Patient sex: F
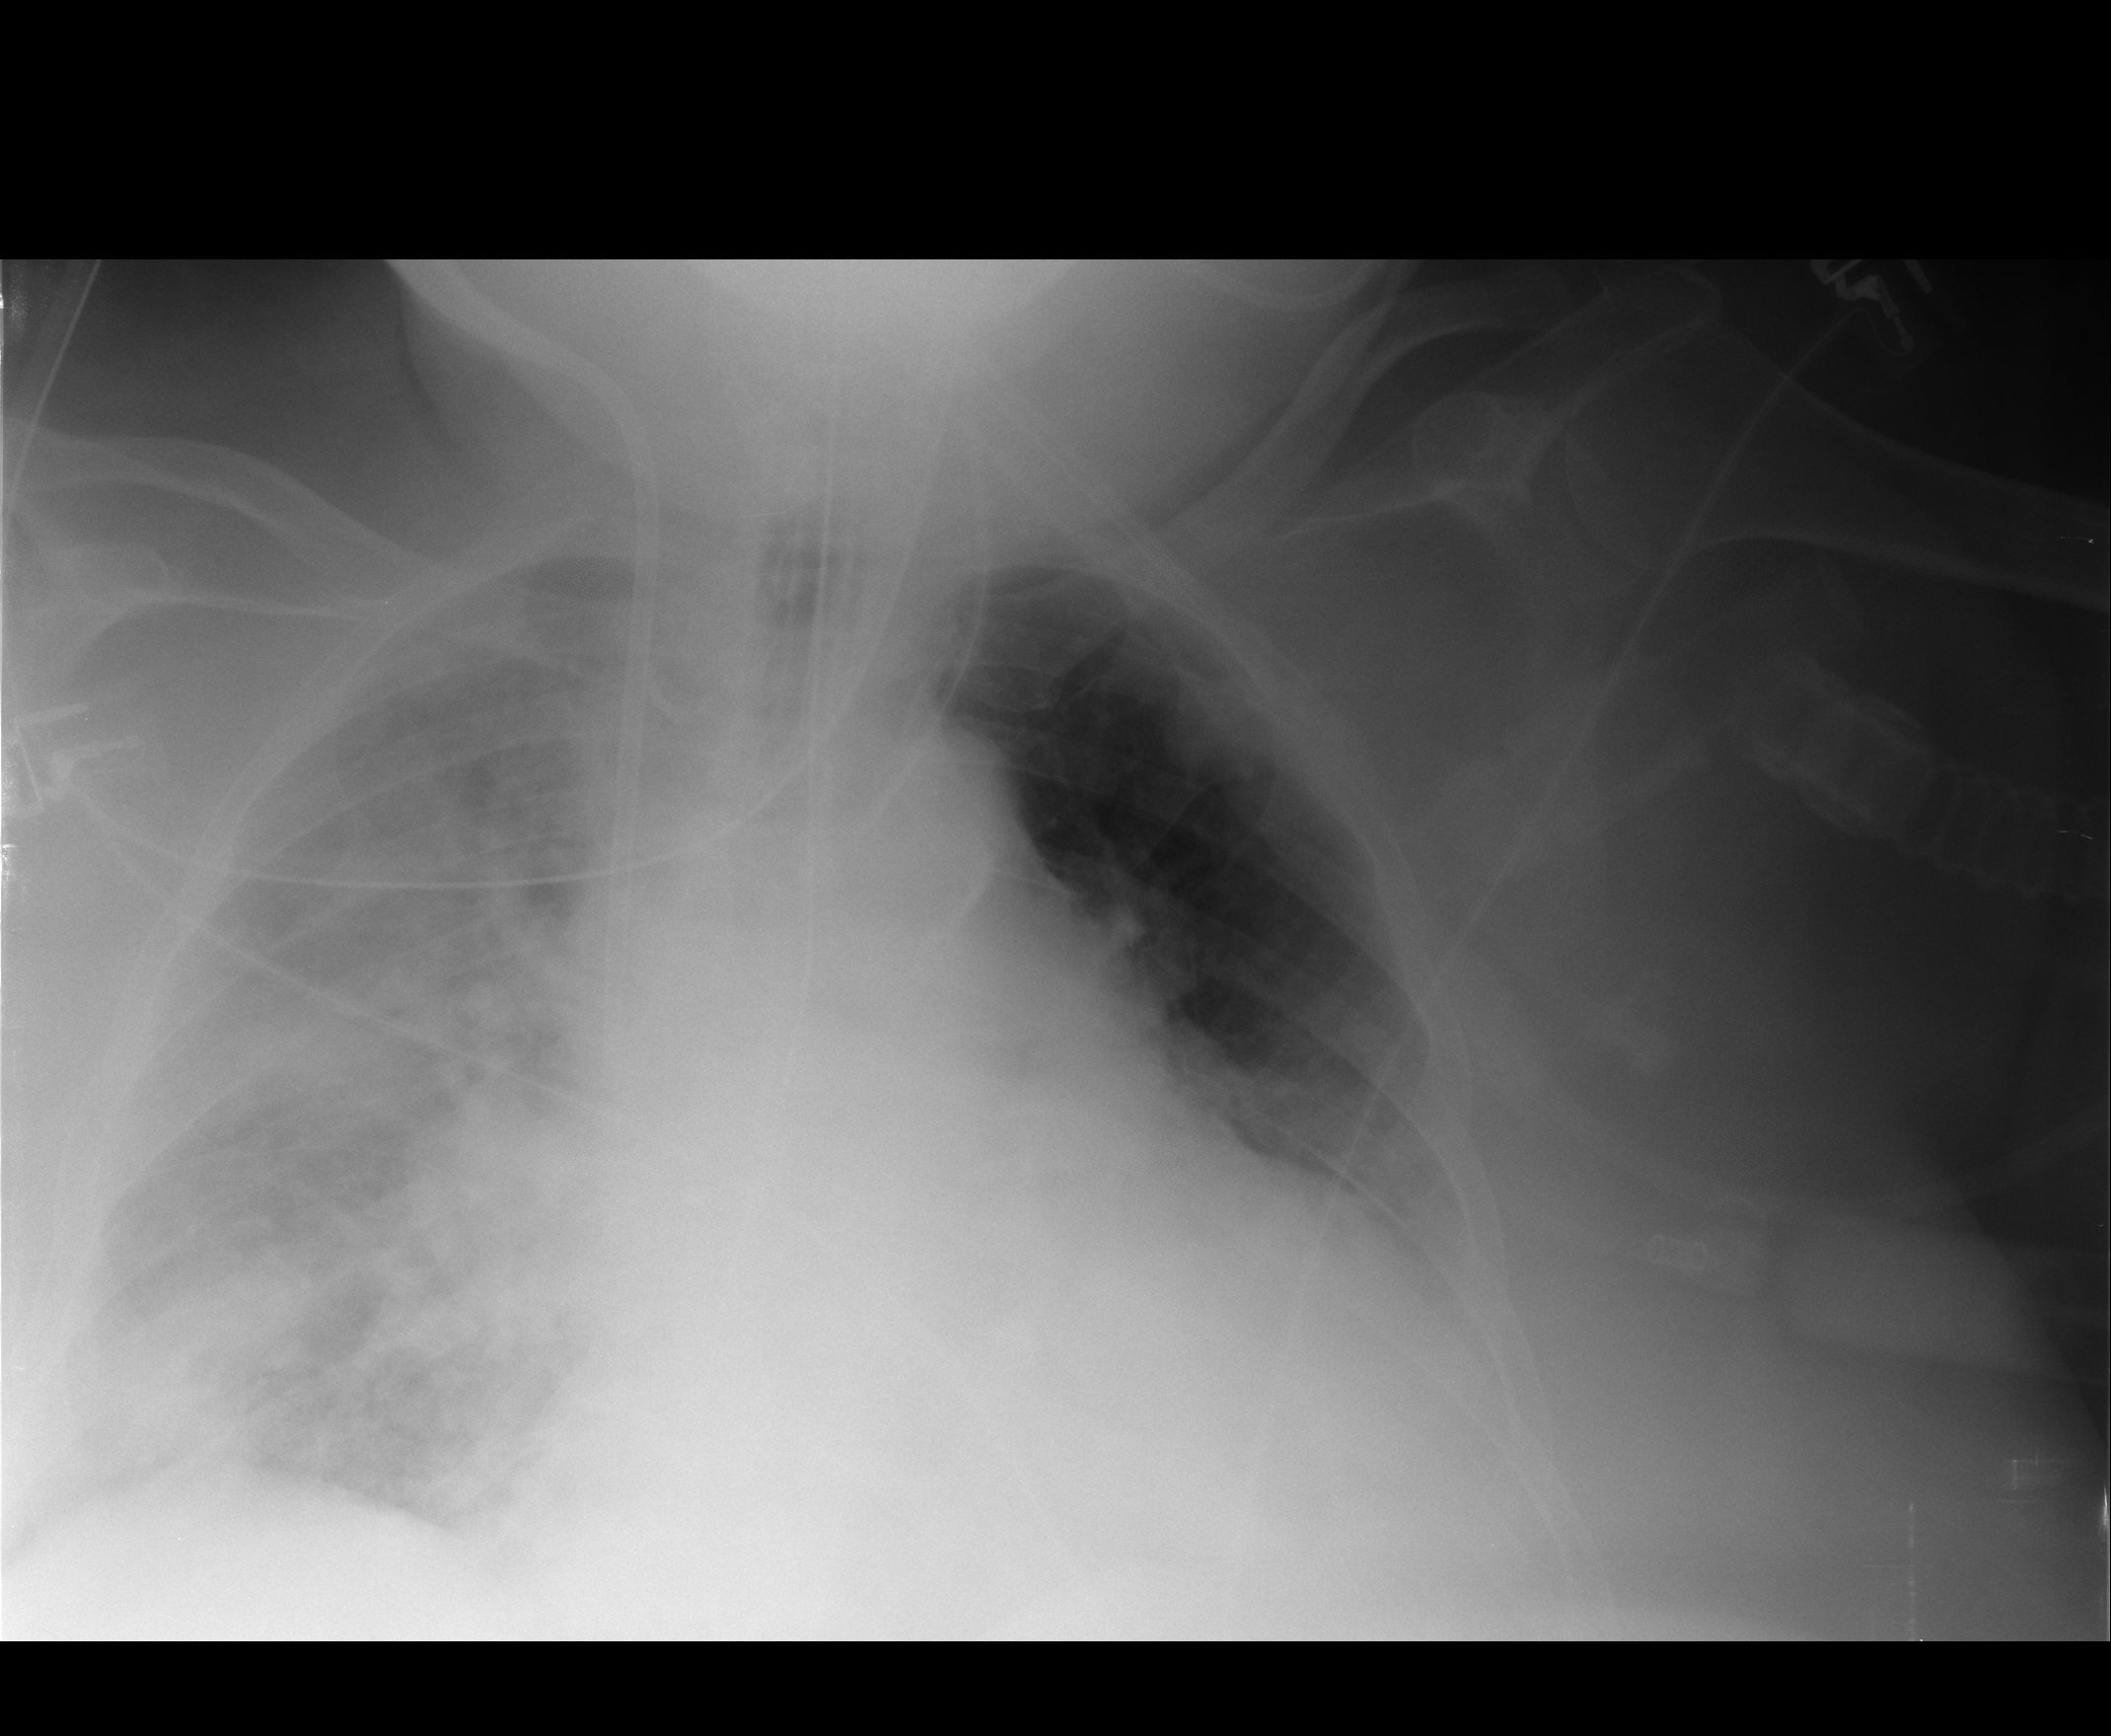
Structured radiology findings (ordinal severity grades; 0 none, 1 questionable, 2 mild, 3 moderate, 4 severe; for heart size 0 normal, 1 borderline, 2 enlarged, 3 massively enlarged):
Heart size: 1
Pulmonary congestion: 1
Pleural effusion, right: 2
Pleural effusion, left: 2
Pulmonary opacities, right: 3
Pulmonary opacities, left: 1
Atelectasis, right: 2
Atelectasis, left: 2